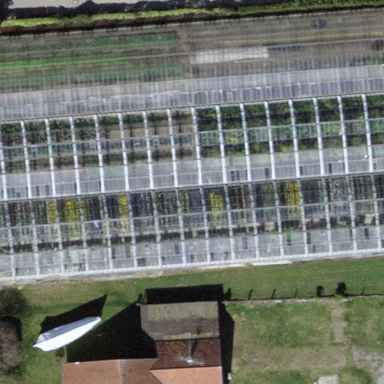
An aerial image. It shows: Greenhouse.